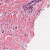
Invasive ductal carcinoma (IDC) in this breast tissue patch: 1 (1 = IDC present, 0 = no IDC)